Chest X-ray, PA view. Patient: 58 years old, sex F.
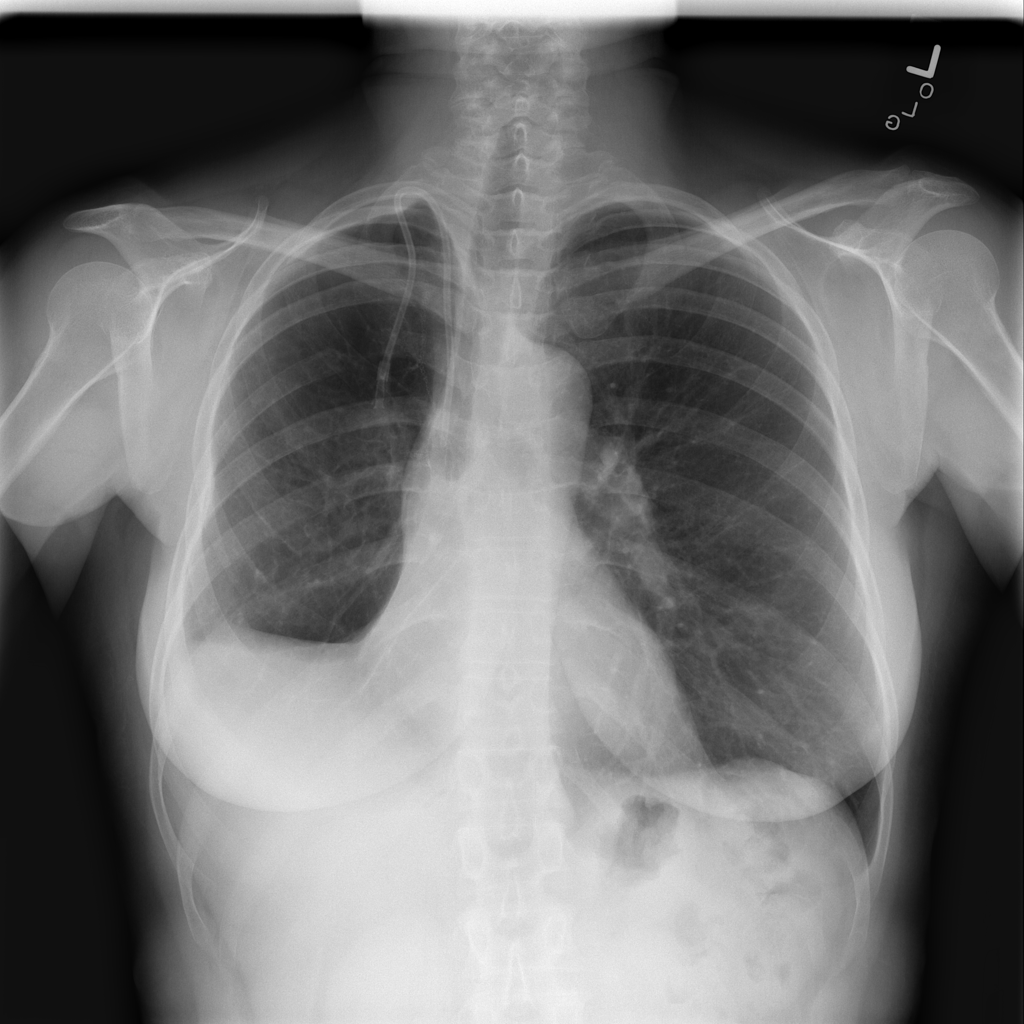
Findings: Fibrosis, Infiltration